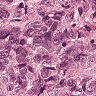
Metastatic tissue present: yes